Question: I am developing a configuration page using React. I have a list of configurable elements that are displayed in a table, and the "save" button is disabled and made transparent until a data field is modified, at which point the button is enabled, and becomes fully opaque.
However, when the button is in the disabled state, the buttons are rendered over top of parent elements, such as the sticky table header and nav bar. This becomes very apparent when scrolling. Enabling the buttons fixes the issue, and are no longer rendered over the parent elements.
Currently I am using the react-bootstrap Button component to render the button, but using a regular HTML button produces the same results. It also seems both disabling the button, or changing the opacity field independently will cause the issue as well.
'''
<td className="saveButton">
<Button
variant="primary"
id={this.props.id}
disabled={!this.state.modified} //Only enable saving after data has been modified
style={this.state.modified ? {opacity: 1} : {opacity: 0.3}}
onClick={this.updateListItem}
>Save</Button>
</td>
'''
The buttons should disappear beneath the sticky table header and navbar with the rest of the table row, but the buttons that are in a disabled state end up being rendered over top, like so:

(Note the enabled button correctly scrolling beneath the table header)
Any ideas where I've gone wrong?
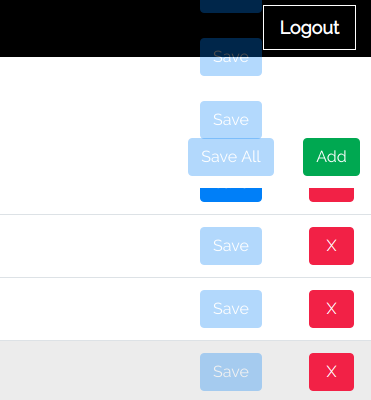
Answer: I was able to reproduce your bug with a basic table layout using a sticky header. If you un-comment the 'z-index' in the 'th' you'll see it fixes the problem. <URL>
You've only shown the button inside the table, so I don't know exactly how you have your table set up, but this seems like a likely fix.
'''
th {
position: sticky;
top: 0;
background: white;
// Remove z-index and td will appear
// to be over the td
z-index: 1;
}
'''
<URL>
<URL>
As to why this is happening, I really don't know. It seems like a bug in the browser to me, but would be curious if anyone knows more.
## Update
This happens because any element with an 'opacity' less than '1' <URL>. Position inside a stacking context is determined by a stacking order.
According to the <URL>:
> If an element with opacity less than 1 is not positioned, then it is painted on the same layer, within its parent stacking context, as positioned elements with stack level 0.
This basically means that a 'static' element with 'opacity < 1' will be on the same stack level as a positioned element with the default 'z-index: auto' (when they share the same parent stacking context).
When elements are on the same stack level, the stacking order is determined by the rendering tree (aka order of elements in your html). In this case, since the 'td' comes after 'th' in the html tree, 'td' will be painted in front of 'th'.
See an example on <URL>.
<URL>.